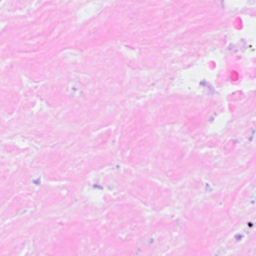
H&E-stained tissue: Breast